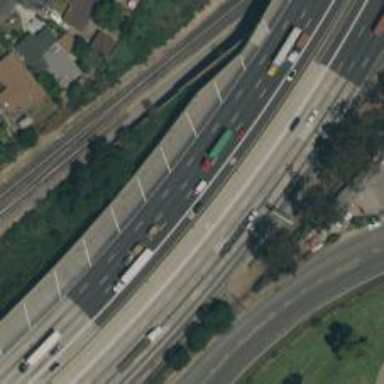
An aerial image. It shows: Motorway.